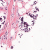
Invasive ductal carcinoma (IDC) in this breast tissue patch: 1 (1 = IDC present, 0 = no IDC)